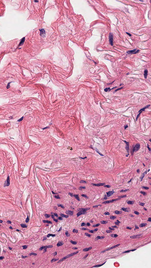
Tumor epithelial tissue: no
Tumor-associated stroma tissue: yes
Normal tissue: no